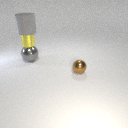
small yellow metal cylinder above large gray metal sphere